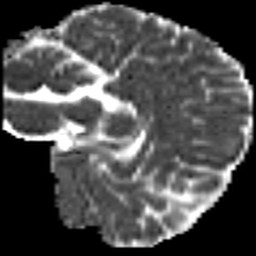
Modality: MD
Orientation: sagittal
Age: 22
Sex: male
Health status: ill
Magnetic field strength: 3 T
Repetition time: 8.4 s
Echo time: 0.0926 s